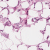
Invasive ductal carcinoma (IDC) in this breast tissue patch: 0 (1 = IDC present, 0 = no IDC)